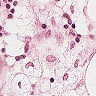
Metastatic tissue present: no